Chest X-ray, AP view. Patient: 49 years old, sex F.
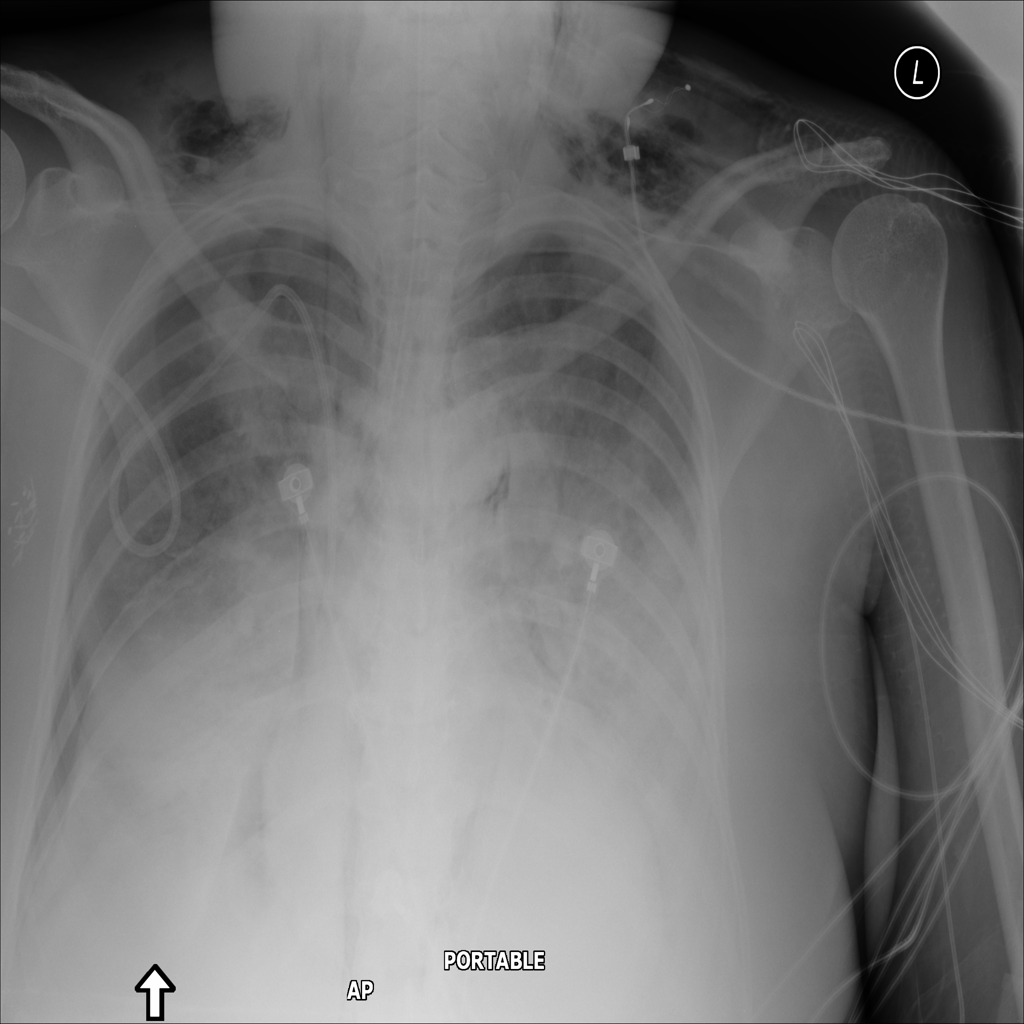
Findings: Infiltration, Pneumothorax